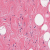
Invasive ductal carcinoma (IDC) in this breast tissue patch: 0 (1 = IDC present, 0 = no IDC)